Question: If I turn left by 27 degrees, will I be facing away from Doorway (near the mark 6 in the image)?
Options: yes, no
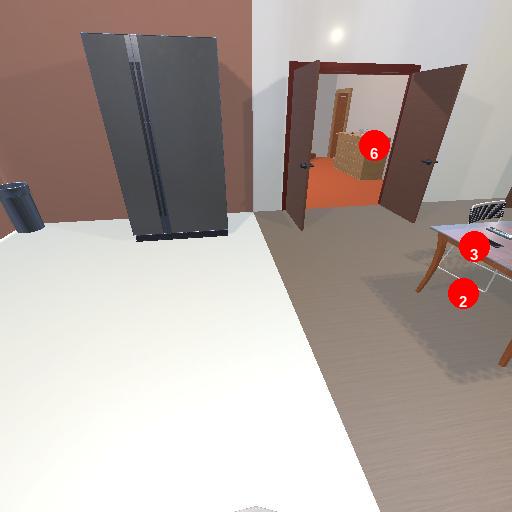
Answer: yes